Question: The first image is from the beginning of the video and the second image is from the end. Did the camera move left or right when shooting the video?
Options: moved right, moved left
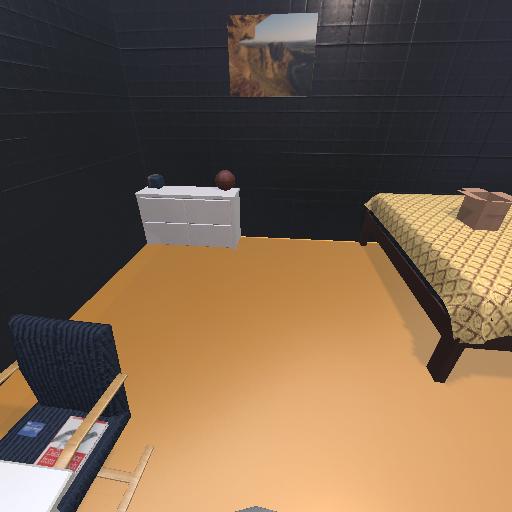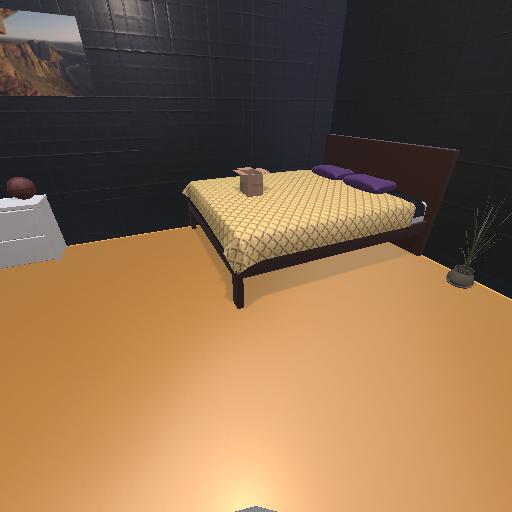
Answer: moved right